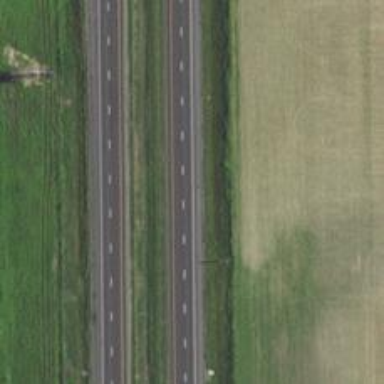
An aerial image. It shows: Motorway.